Question: I am using below code to setcolor of a selected item of a listview. The rule is only one should be colored. But with below code if I select 2 views both get colored. Can you please help me get all other views in the listview so that when I click on certain view all other views i set to different color and the selected view i set a different color(Green in this case).
Please let me know if any other solution?

'''
lv = (ListView) view.findViewById(R.id.listf);
lv.setAdapter(text![enter image description here][1]Adapter);
lv.setOnItemClickListener(new AdapterView.OnItemClickListener() {
@Override
public void onItemClick(AdapterView<?> parent, View view, int position, long id) {
TextView v = (TextView) view.findViewById(R.id.template_text);
view.setBackgroundColor(Color.GREEN);
}
});
'''
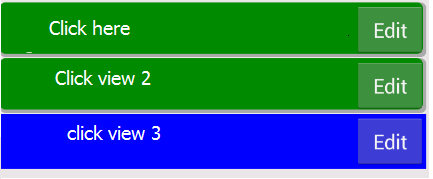
Answer: I resolved the problem using the below:
I put a loop where only the selected list item is set in RED whereas all others were set in Green, in this way only only one list item will be colored on selected.
'''
lv = (ListView) view.findViewById(R.id.listf);
lv.setAdapter(Adapter);
lv.setOnItemClickListener(new AdapterView.OnItemClickListener() {
@Override
public void onItemClick(AdapterView<?> parent, View view, int position, long id) {
for (int i = 0; i < 3; i++)
{
if (position == i)
{
parent.getChildAt(i).setBackgroundColor(Color.RED);
}
else
{
parent.getChildAt(i).setBackgroundColor(getResources().getColor(R.color.Dark_Green);
}
}
TextView v = (TextView) view.findViewById(R.id.template_text);
view.setBackgroundColor(Color.GREEN);
}
});
'''